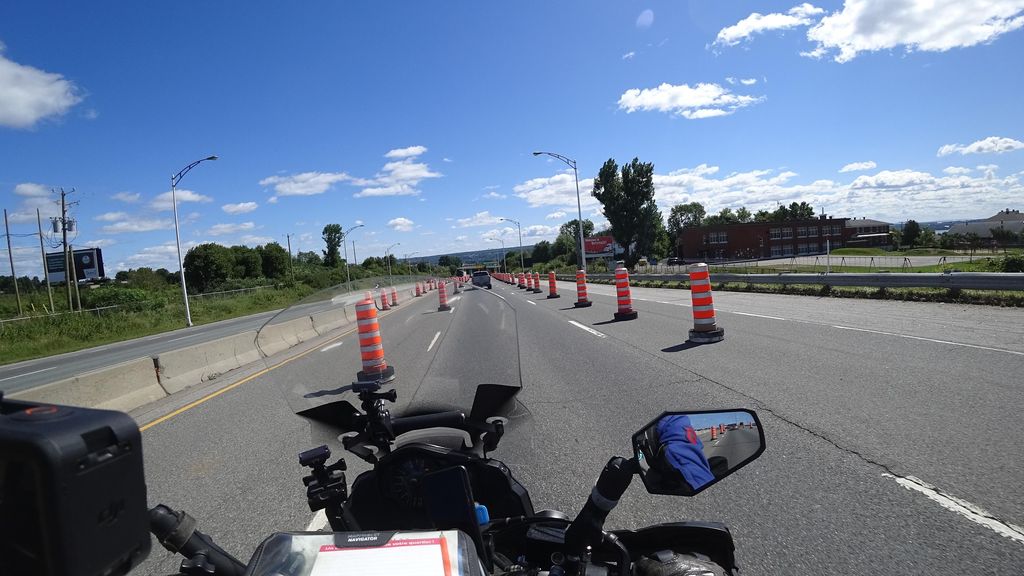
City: quebec_city